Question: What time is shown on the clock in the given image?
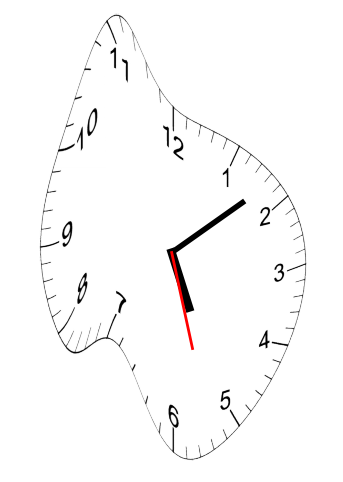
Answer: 05:08:27